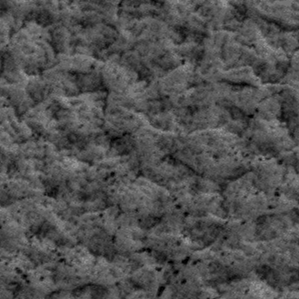
Label: frost